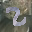
Label: 2